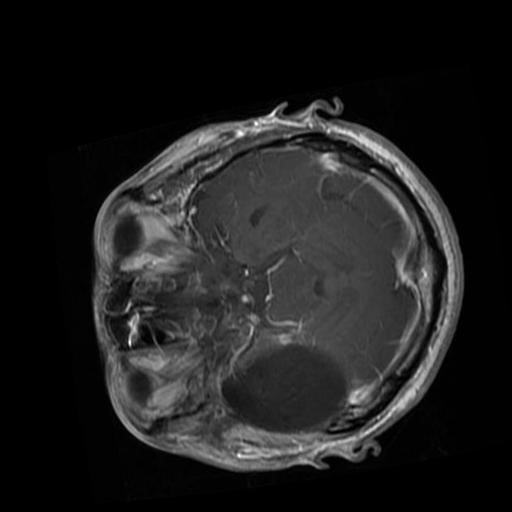
Label: brain_glioma